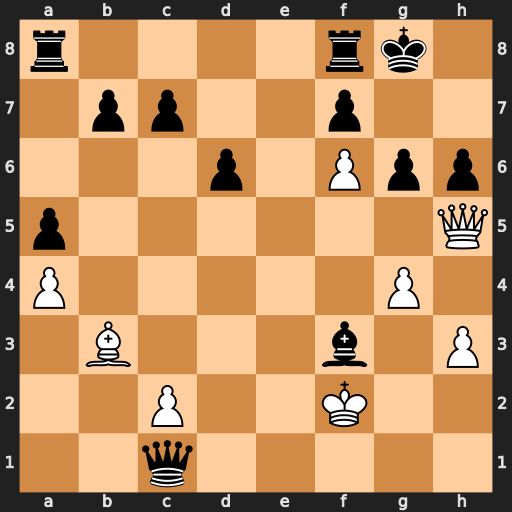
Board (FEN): r4rk1/1pp2p2/3p1Ppp/p6Q/P5P1/1B3b1P/2P2K2/2q5
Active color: w
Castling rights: -
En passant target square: -
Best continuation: Qxg6+ Kh8 Qg7#